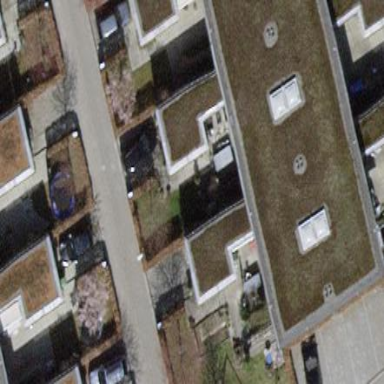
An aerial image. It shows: House with flat roof.